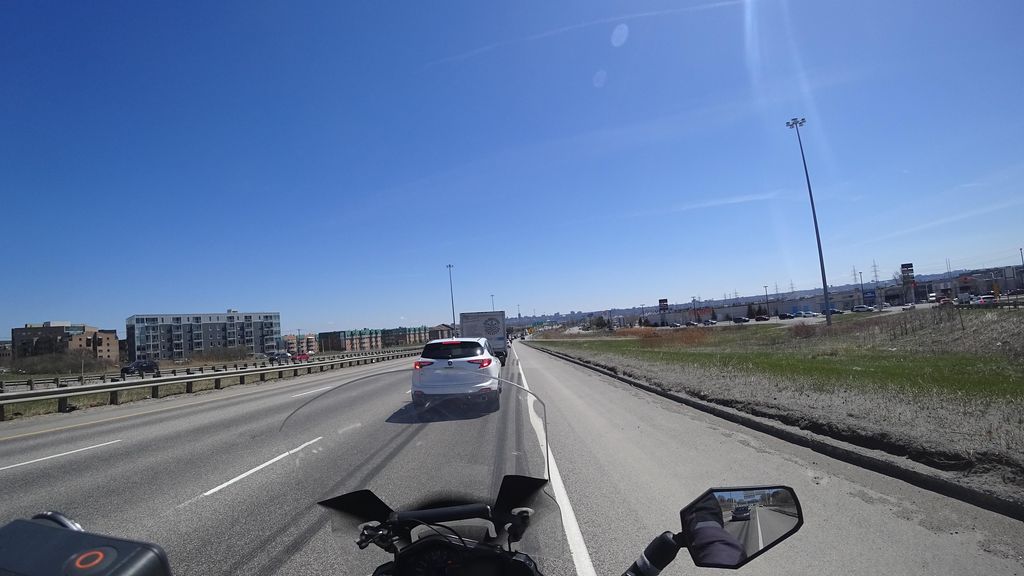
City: quebec_city